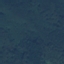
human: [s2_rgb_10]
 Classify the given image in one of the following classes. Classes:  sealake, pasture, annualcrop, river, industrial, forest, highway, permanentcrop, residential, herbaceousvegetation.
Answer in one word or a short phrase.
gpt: Forest